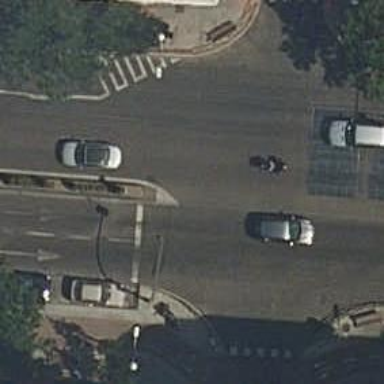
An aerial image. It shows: Road with traffic signals.